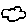
Label: cloud